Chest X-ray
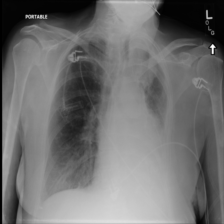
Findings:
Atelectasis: negative
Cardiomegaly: negative
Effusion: negative
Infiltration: negative
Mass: positive
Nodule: negative
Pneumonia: negative
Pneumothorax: negative
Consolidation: positive
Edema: negative
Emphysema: negative
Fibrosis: negative
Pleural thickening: negative
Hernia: negative